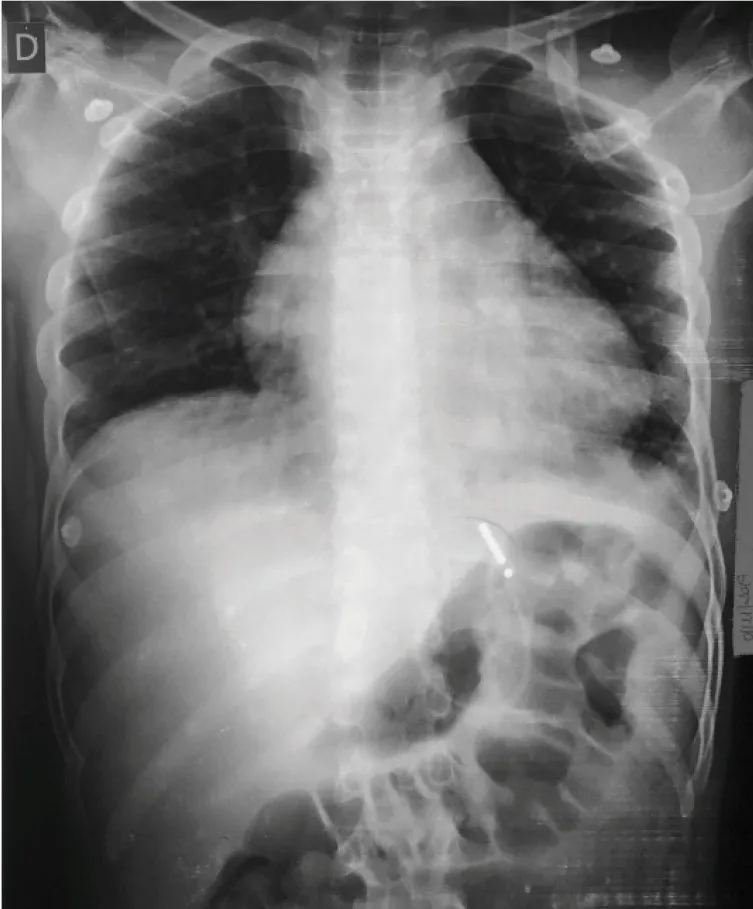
Chest radiography suggestive of mediastinal widening.
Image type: radiology (x_ray)